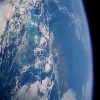
Label: cloud